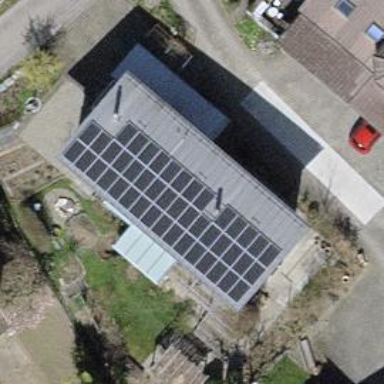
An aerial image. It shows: Solar power generator with photovoltaic panels.